Question: How can view layouts such as this, where the subviews are in vertical and horizontal relationships, be described using the Visual language?

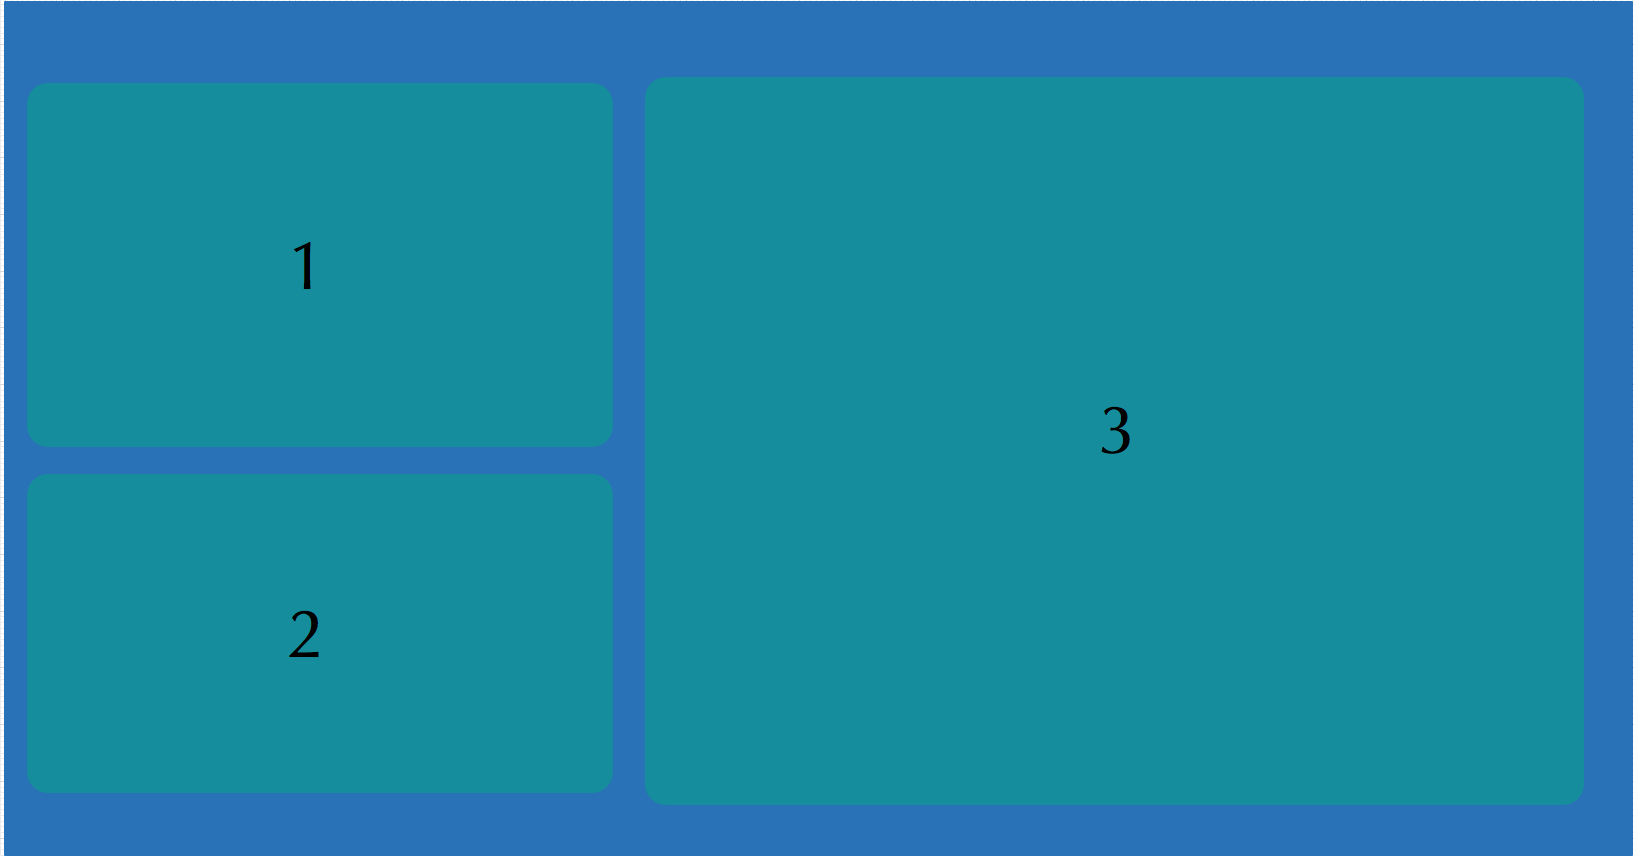
Answer: Here is way to do it. Assumptions: views 1 and 2 have a fixed pixel width, view 3 fills remaining width, fixed margin all round and between views. Views 1 and 2 equal height.
If those are wrong assumptions its pretty straightforward to extend this example.
Swift:
'''
let views = ["view1": view1, "view2": view2, "view3": view3]
let metrics = ["m":12,"w":100]
let format0 = "H:|-(m)-[view1(w)]-(m)-[view3]-(m)-|"
let format1 = "H:|-(m)-[view2(w)]-(m)-[view3]-(m)-|"
let format2 = "V:|-(m)-[view1]-(m)-[view2(==view1)]-(m)-|"
let format3 = "V:|-(m)-[view3]-(m)-|"
for string in [format0,format1,format2,format3] as [String] {
self.view.addConstraints(
NSLayoutConstraint.constraintsWithVisualFormat(
string,
options:nil,
metrics:metrics,
views:views))
}
'''
Objective-C:
'''
NSDictionary* views = NSDictionaryOfVariableBindings(view1,view2,view3);
NSDictionary* metrics = @{@"m":@(12),@"w":@(100)};
NSString* format0 = @"H:|-m-[view1(w)]-m-[view3]-m-|";
NSString* format1 = @"H:|-m-[view2(w)]-m-[view3]-m-|";
NSString* format2 = @"V:|-m-[view1]-m-[view2(==view1)]-m-|";
NSString* format3 = @"V:|-m-[view3]-m-|";
for (NSString* string in @[format0,format1,format2,format3]) {
[self.view addConstraints:
[NSLayoutConstraint constraintsWithVisualFormat:string
options:0
metrics:metrics
views:views]];
}
'''
The views under autolayout control need to have their 'translatesAutoresizingMaskIntoConstraints' property set to 'NO' (it defaults to 'YES').
In one of your comments you say that the views 'already know their frames'. This sounds a little confused: when using autolayout, views don't set frames, frames are the result of the autolayout equations (the autolayout mechanism sets them).
In any case whether or not you use autolayout, views shouldn't set their own frames, that should be the job of the view's superview context. The superview, or its viewController would make frame decisions, as a frame positions a view with respect to the superview.
It sounds like you may mean that the views already know their , based on their content (in the same way that buttons and labels know their sizes). In this case they can return a size value by overriding '-(CGSize) intrinsicContentSize' in a UIView subclass. Then you can then omit size metrics from the format strings, simplifying them to:
Swift:
'''
let format0 = "H:|-m-[view1]-m-[view3]-m-|"
let format1 = "H:|-m-[view2]-m-[view3]-m-|"
let format2 = "V:|-m-[view1]-m-[view2]-m-|"
let format3 = "V:|-m-[view3]-m-|"
'''
Objective-C:
'''
NSString* format0 = @"H:|-m-[view1]-m-[view3]-m-|";
NSString* format1 = @"H:|-m-[view2]-m-[view3]-m-|";
NSString* format2 = @"V:|-m-[view1]-m-[view2]-m-|";
NSString* format3 = @"V:|-m-[view3]-m-|";
'''
if the sizes don't all add up (eg 3*m + view1.height + view2.height != superview.height) something's going to break, and you are losing the advantage of using autolayout to flexibly arrange your views to fill the available space.